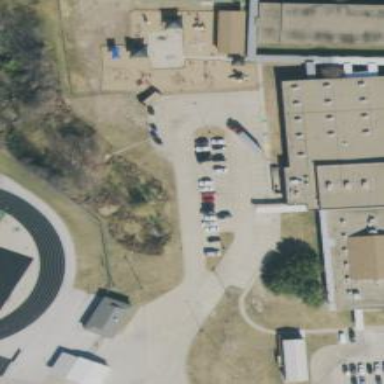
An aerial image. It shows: School building.